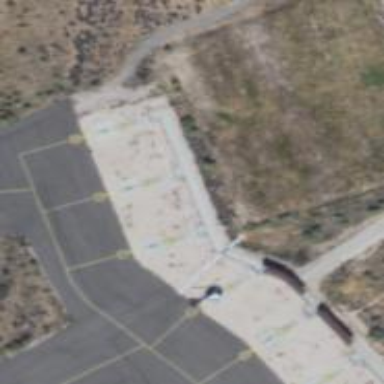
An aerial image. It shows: Image of helipad at airport.